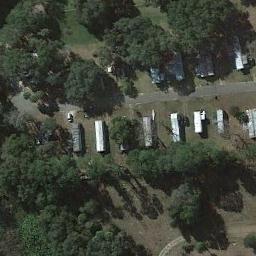
Label: residential